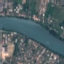
Label: River